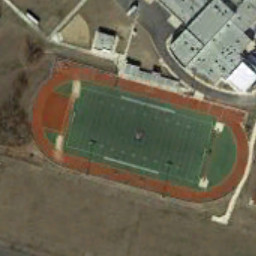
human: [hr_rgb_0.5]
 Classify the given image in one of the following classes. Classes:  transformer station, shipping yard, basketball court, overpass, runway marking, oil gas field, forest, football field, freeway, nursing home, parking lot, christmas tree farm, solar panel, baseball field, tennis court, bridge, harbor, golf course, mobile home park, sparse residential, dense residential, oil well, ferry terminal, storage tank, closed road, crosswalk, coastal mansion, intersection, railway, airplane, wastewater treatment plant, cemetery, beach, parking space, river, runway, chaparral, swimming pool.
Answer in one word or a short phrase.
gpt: football field